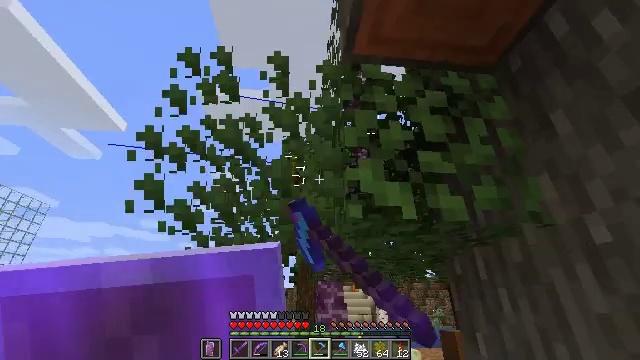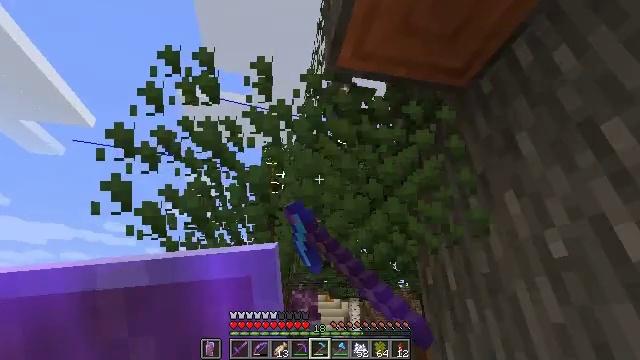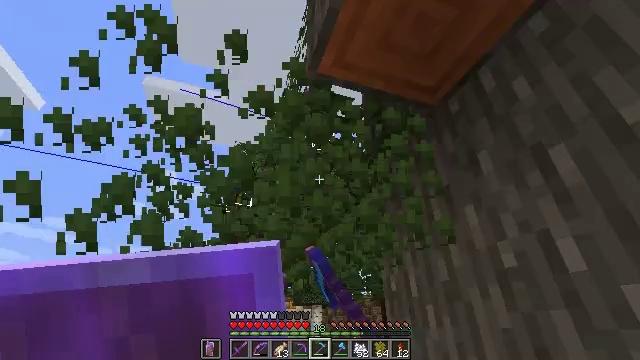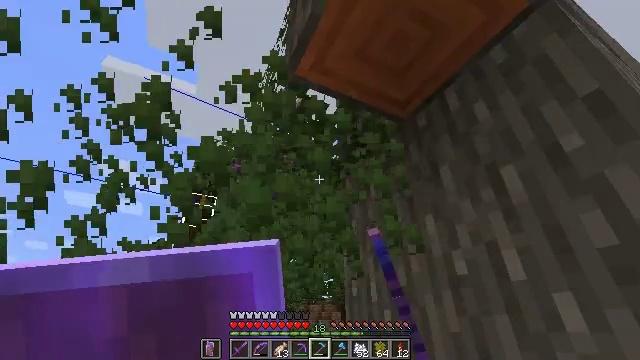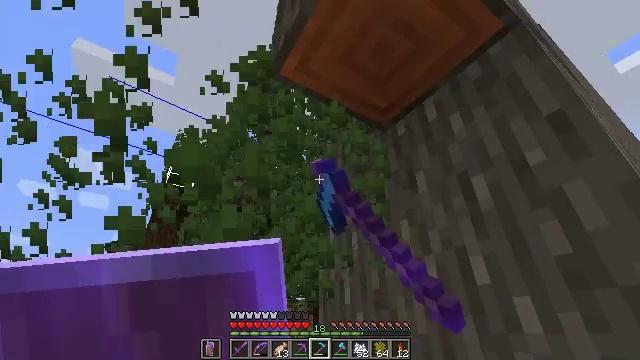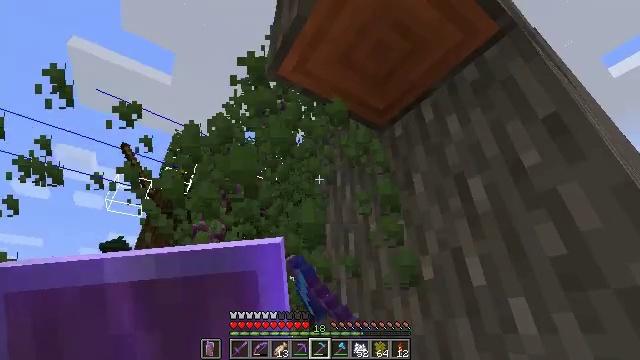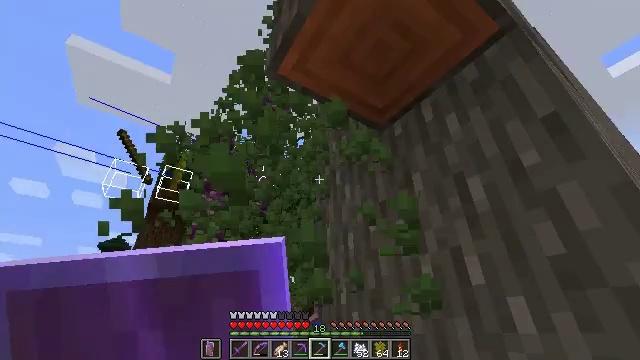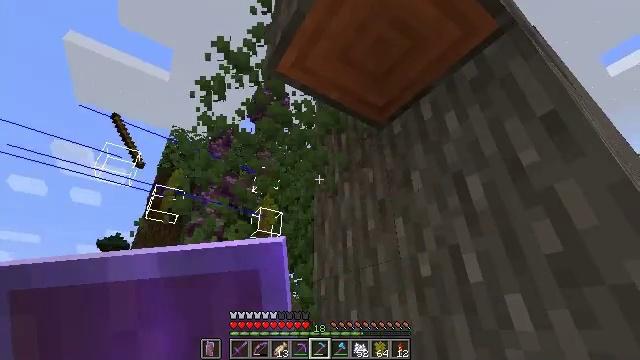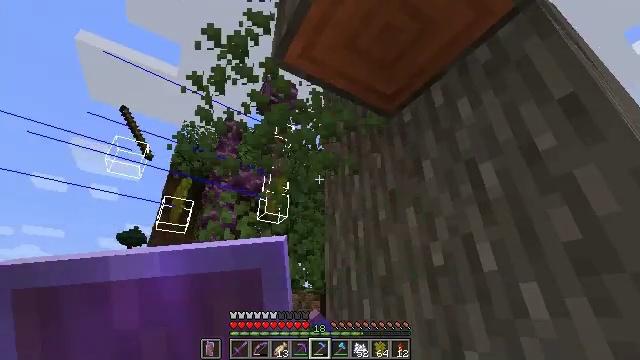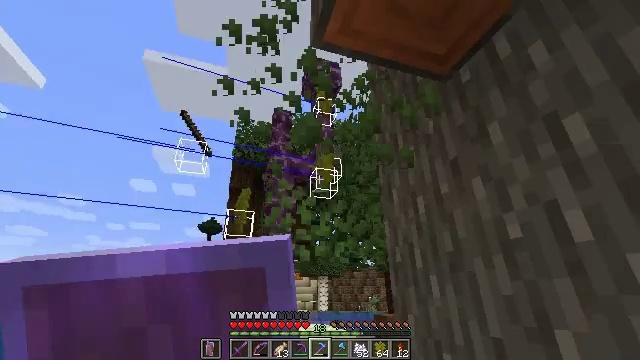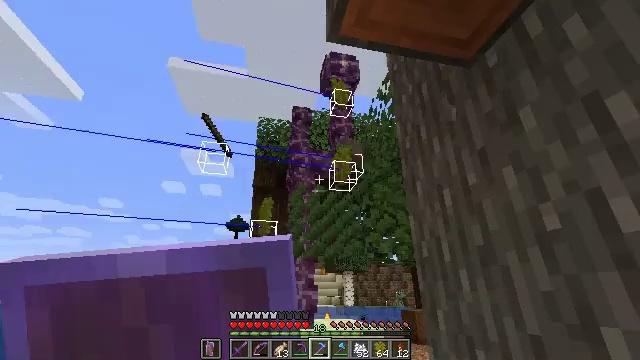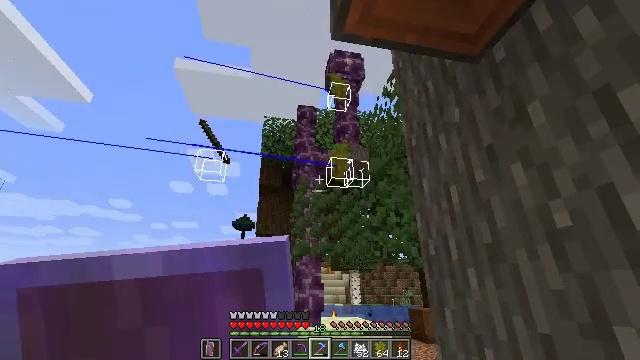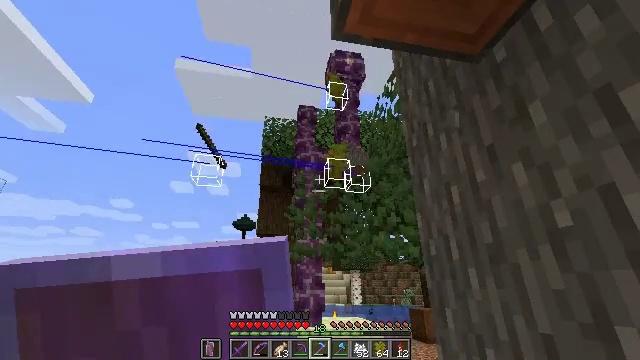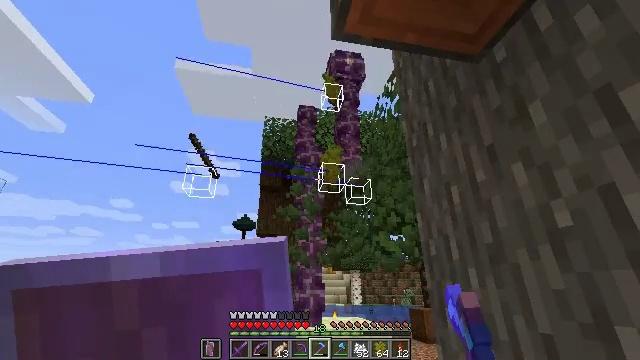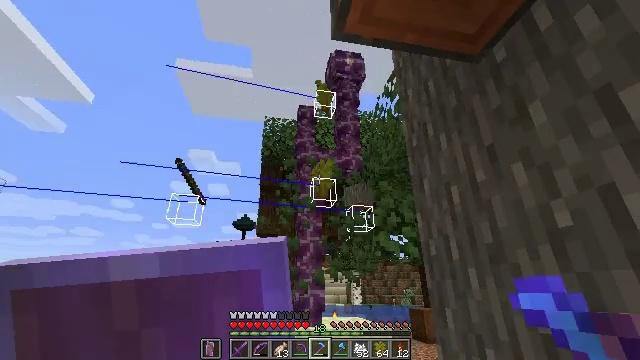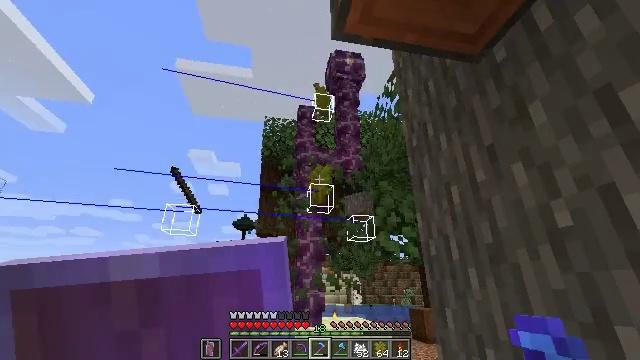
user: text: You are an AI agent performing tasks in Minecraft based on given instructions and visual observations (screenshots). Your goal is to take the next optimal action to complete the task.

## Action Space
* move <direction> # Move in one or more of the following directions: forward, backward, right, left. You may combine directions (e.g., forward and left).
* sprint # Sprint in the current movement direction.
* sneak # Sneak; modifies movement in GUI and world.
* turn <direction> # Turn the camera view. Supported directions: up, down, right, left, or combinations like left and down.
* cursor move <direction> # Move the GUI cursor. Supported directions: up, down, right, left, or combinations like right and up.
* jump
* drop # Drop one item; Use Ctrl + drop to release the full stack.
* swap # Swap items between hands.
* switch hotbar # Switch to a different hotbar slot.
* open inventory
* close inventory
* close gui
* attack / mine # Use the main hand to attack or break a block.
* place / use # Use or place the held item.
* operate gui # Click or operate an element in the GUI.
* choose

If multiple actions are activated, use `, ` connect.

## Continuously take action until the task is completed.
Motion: motion action
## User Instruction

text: Trim the tree by mining the acacia leaves.
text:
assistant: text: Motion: turn right and up, attack / mine
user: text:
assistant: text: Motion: turn right and up, attack / mine
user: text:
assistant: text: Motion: turn right, attack / mine
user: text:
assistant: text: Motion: turn right, attack / mine
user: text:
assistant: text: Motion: attack / mine
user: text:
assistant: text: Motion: attack / mine
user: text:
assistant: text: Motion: attack / mine
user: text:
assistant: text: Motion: turn left and down, attack / mine
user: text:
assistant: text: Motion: turn left and down, attack / mine
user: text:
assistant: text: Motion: turn left, attack / mine
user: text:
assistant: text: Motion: turn left, attack / mine
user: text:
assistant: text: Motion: attack / mine
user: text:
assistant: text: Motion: attack / mine
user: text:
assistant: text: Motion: attack / mine
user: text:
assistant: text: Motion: attack / mine
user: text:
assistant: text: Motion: attack / mine
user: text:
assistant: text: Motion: turn right and down, attack / mine
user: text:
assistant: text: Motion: move forward, turn right and down, attack / mine
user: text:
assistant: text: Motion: move forward, attack / mine
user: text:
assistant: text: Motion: move forward, attack / mine
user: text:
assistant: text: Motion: move forward, attack / mine
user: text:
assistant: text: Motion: move forward, attack / mine
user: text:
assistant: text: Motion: move forward, attack / mine
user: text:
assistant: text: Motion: move forward, attack / mine
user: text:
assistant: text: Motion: move forward, attack / mine
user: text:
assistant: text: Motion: move forward, turn right and up, attack / mine
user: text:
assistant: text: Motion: move forward and move left, turn right and up, attack / mine
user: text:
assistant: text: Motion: move forward and move left, turn right and up, attack / mine
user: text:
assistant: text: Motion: move forward and move left, turn right and up, attack / mine
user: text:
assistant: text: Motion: move forward and move left, turn right and up, attack / mine